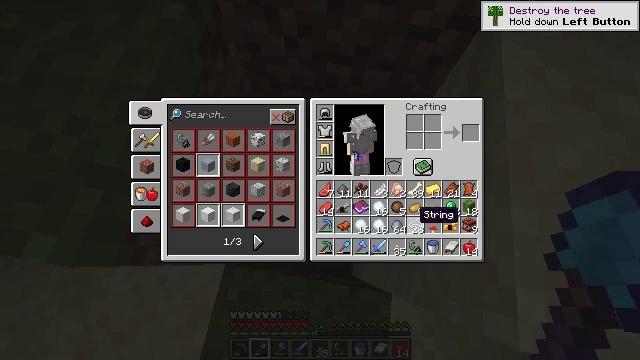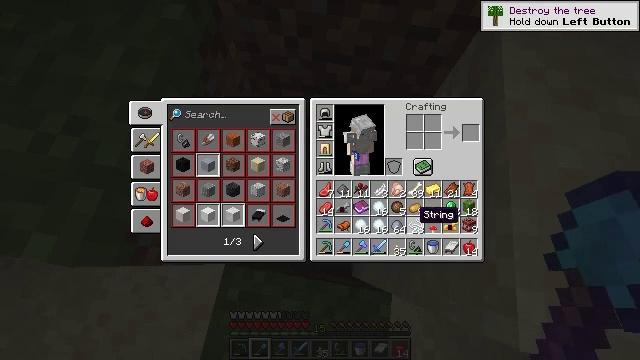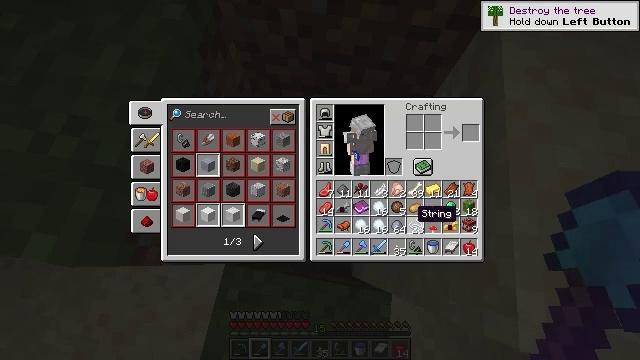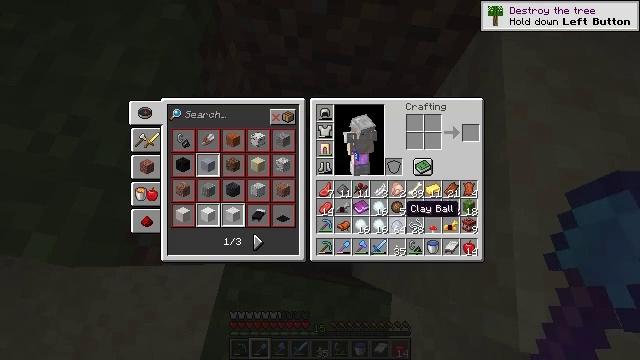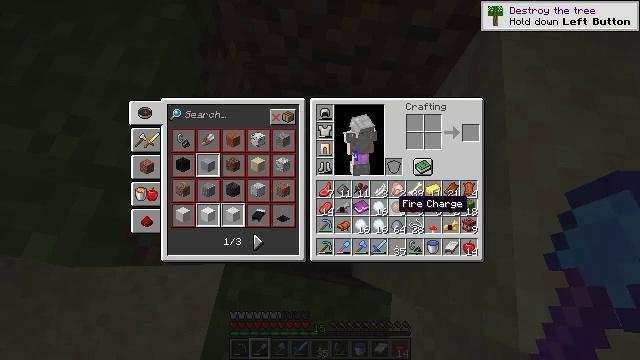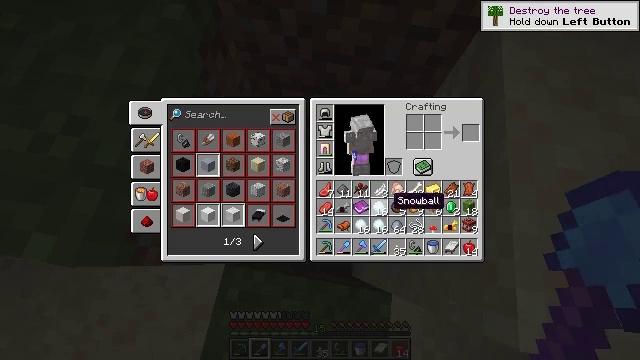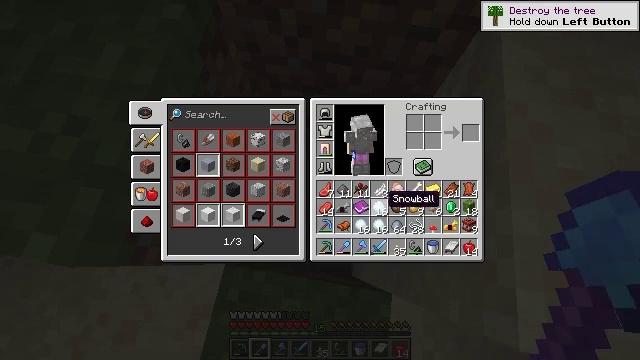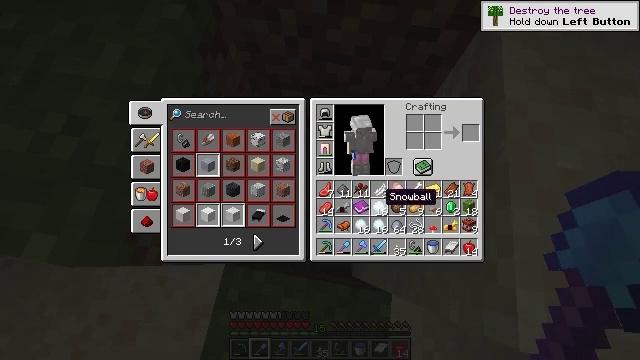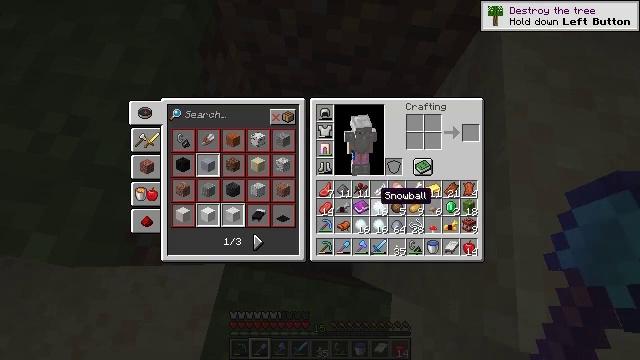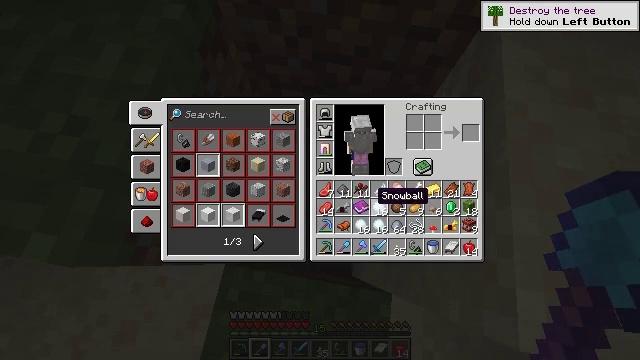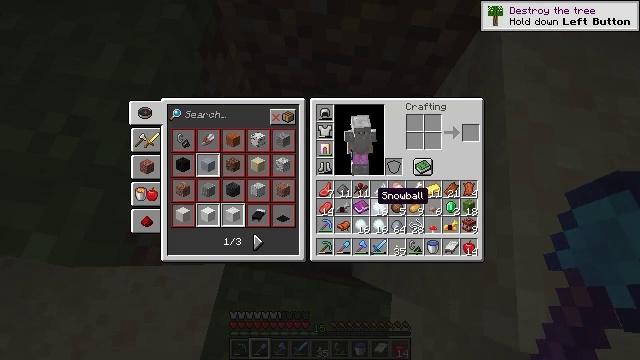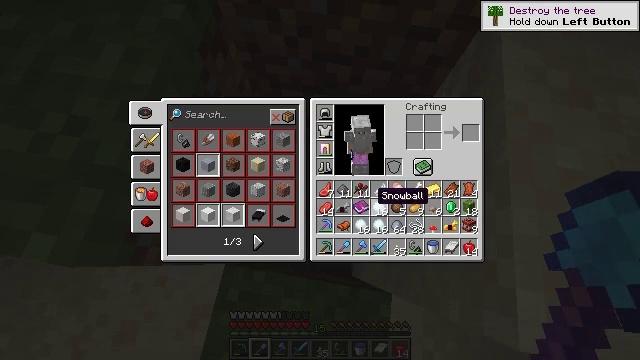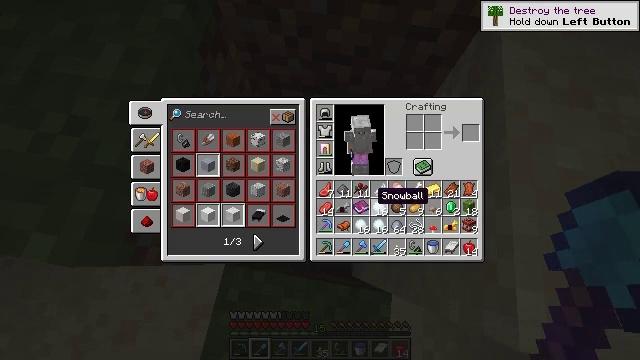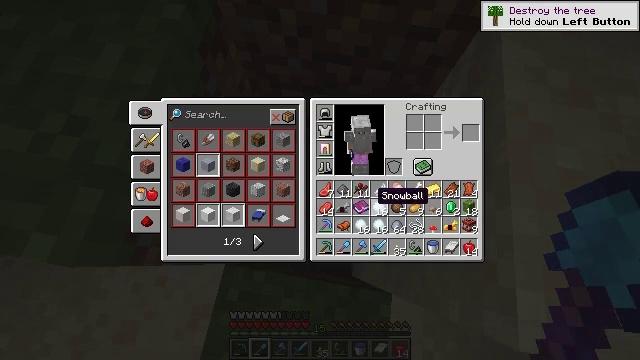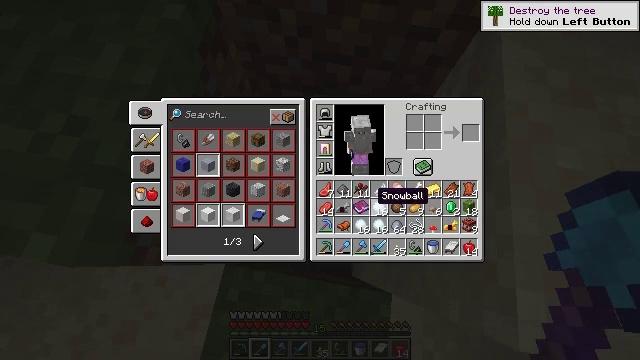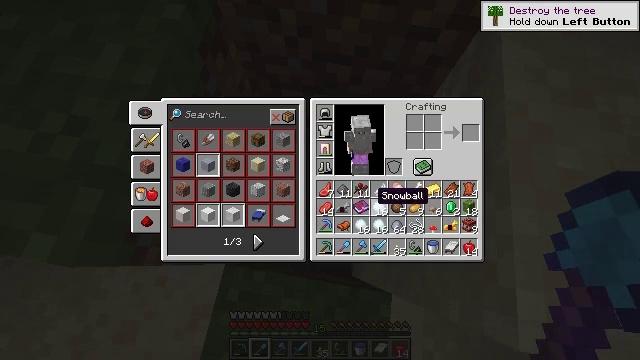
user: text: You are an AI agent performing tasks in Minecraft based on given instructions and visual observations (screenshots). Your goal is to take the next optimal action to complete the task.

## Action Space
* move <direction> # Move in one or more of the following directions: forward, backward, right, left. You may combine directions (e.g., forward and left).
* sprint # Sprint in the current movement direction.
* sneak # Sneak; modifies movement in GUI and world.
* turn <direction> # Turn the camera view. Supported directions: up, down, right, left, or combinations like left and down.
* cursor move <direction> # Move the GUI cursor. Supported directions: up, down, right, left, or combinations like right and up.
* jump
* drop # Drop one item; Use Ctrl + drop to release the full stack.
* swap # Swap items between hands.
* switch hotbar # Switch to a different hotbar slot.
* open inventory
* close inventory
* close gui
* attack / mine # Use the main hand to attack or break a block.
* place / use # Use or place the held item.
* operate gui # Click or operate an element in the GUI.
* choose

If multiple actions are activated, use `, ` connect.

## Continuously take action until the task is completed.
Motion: motion action
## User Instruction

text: Drop a snowball.
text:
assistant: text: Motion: no_op
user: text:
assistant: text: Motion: no_op
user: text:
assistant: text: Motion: cursor move left
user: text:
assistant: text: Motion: cursor move left
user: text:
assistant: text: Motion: no_op
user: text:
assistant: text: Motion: no_op
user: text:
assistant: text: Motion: no_op
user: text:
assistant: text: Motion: no_op
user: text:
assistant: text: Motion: no_op
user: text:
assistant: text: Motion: no_op
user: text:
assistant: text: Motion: no_op
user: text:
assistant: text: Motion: no_op
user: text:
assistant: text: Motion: no_op
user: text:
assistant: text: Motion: no_op
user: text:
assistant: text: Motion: no_op
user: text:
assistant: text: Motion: no_op
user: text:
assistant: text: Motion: operate gui
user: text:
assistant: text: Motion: operate gui
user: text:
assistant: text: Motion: operate gui
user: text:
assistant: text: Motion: no_op
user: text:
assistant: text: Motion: no_op
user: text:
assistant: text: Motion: cursor move right and up
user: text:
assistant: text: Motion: cursor move right and up
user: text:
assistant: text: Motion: cursor move right and up
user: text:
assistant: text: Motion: cursor move right and up
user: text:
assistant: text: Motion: cursor move right
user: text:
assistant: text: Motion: no_op
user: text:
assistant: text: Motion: operate gui
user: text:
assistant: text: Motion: operate gui
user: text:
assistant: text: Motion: operate gui